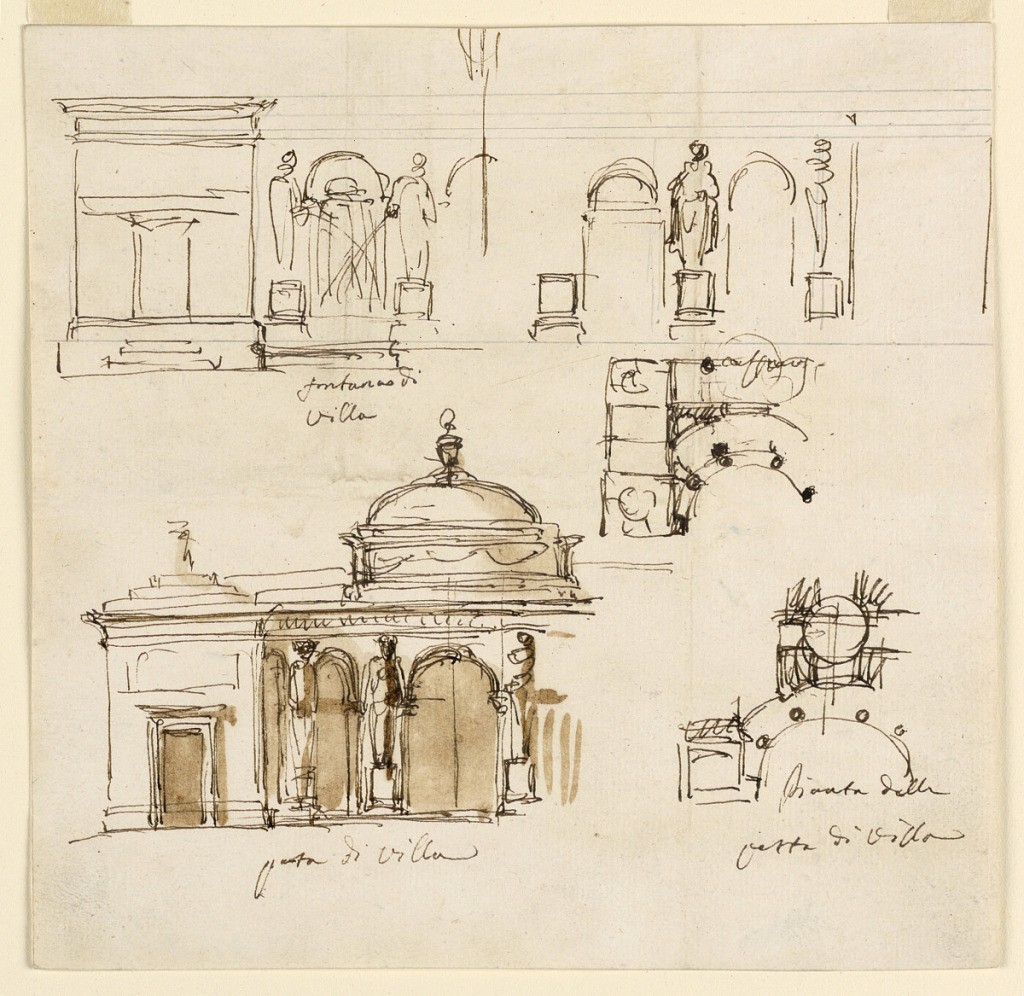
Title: Five designs for various structures for a villa
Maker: Giuseppe Barberi, Italian, 1746–1809
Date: ca. 1790
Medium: Pen and brown ink, brush and brown wash, graphite on off-white laid paper
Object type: Drawing
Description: Center left: ''fontana di/villa'' ? Fountain for a villa Center right: ''caffeaus'' ? coffeehouse Bottom left: ''porta di villa'' ? villa's entrance Bottom right: ''Pianta della/porta di villa'' ? planimetry of the villa's entrance.